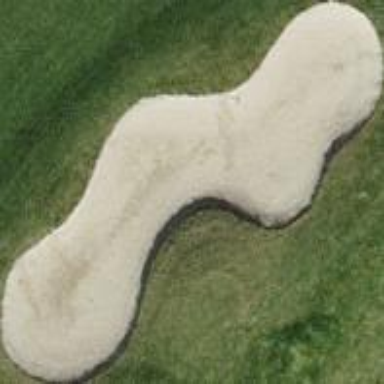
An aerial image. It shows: Sand bunker on golf course.